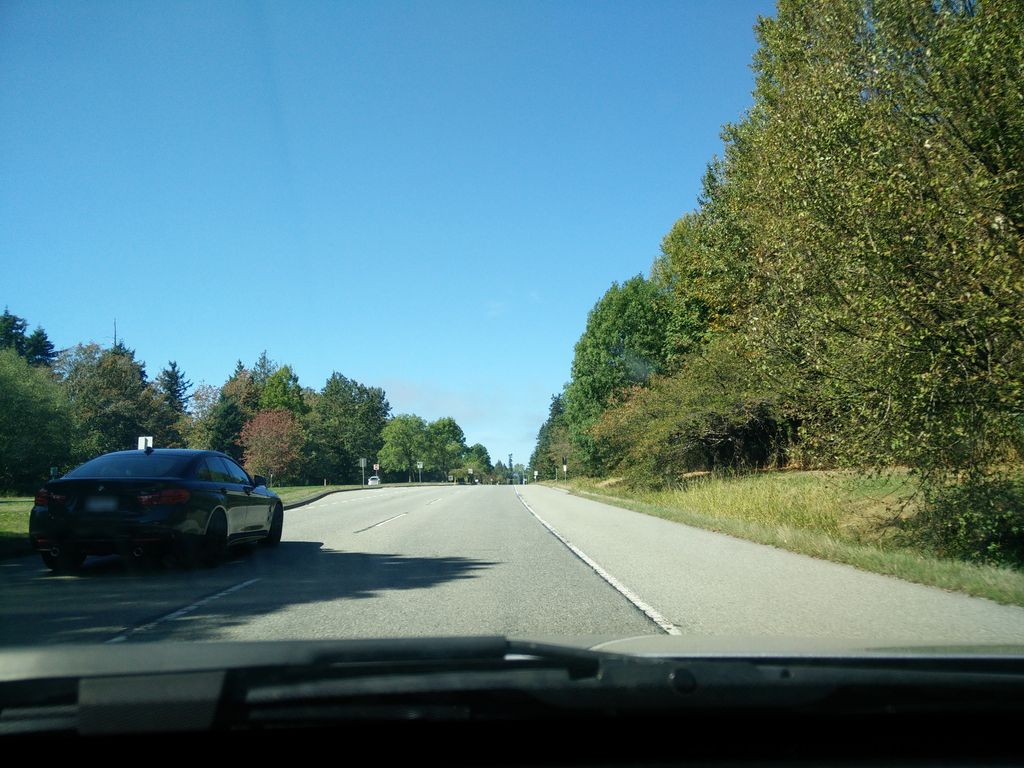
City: vancouver